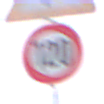
Verkehrszeichen: Geschwindigkeit120
Zusatzzeichen oben: FlugbetriebRechts
Umgebung: Outdoor, Nature
Tageszeit: Midday
Wetter: Overcast
Licht: Natural
Jahreszeit: NotSpecified
Kontrast: LowContrast